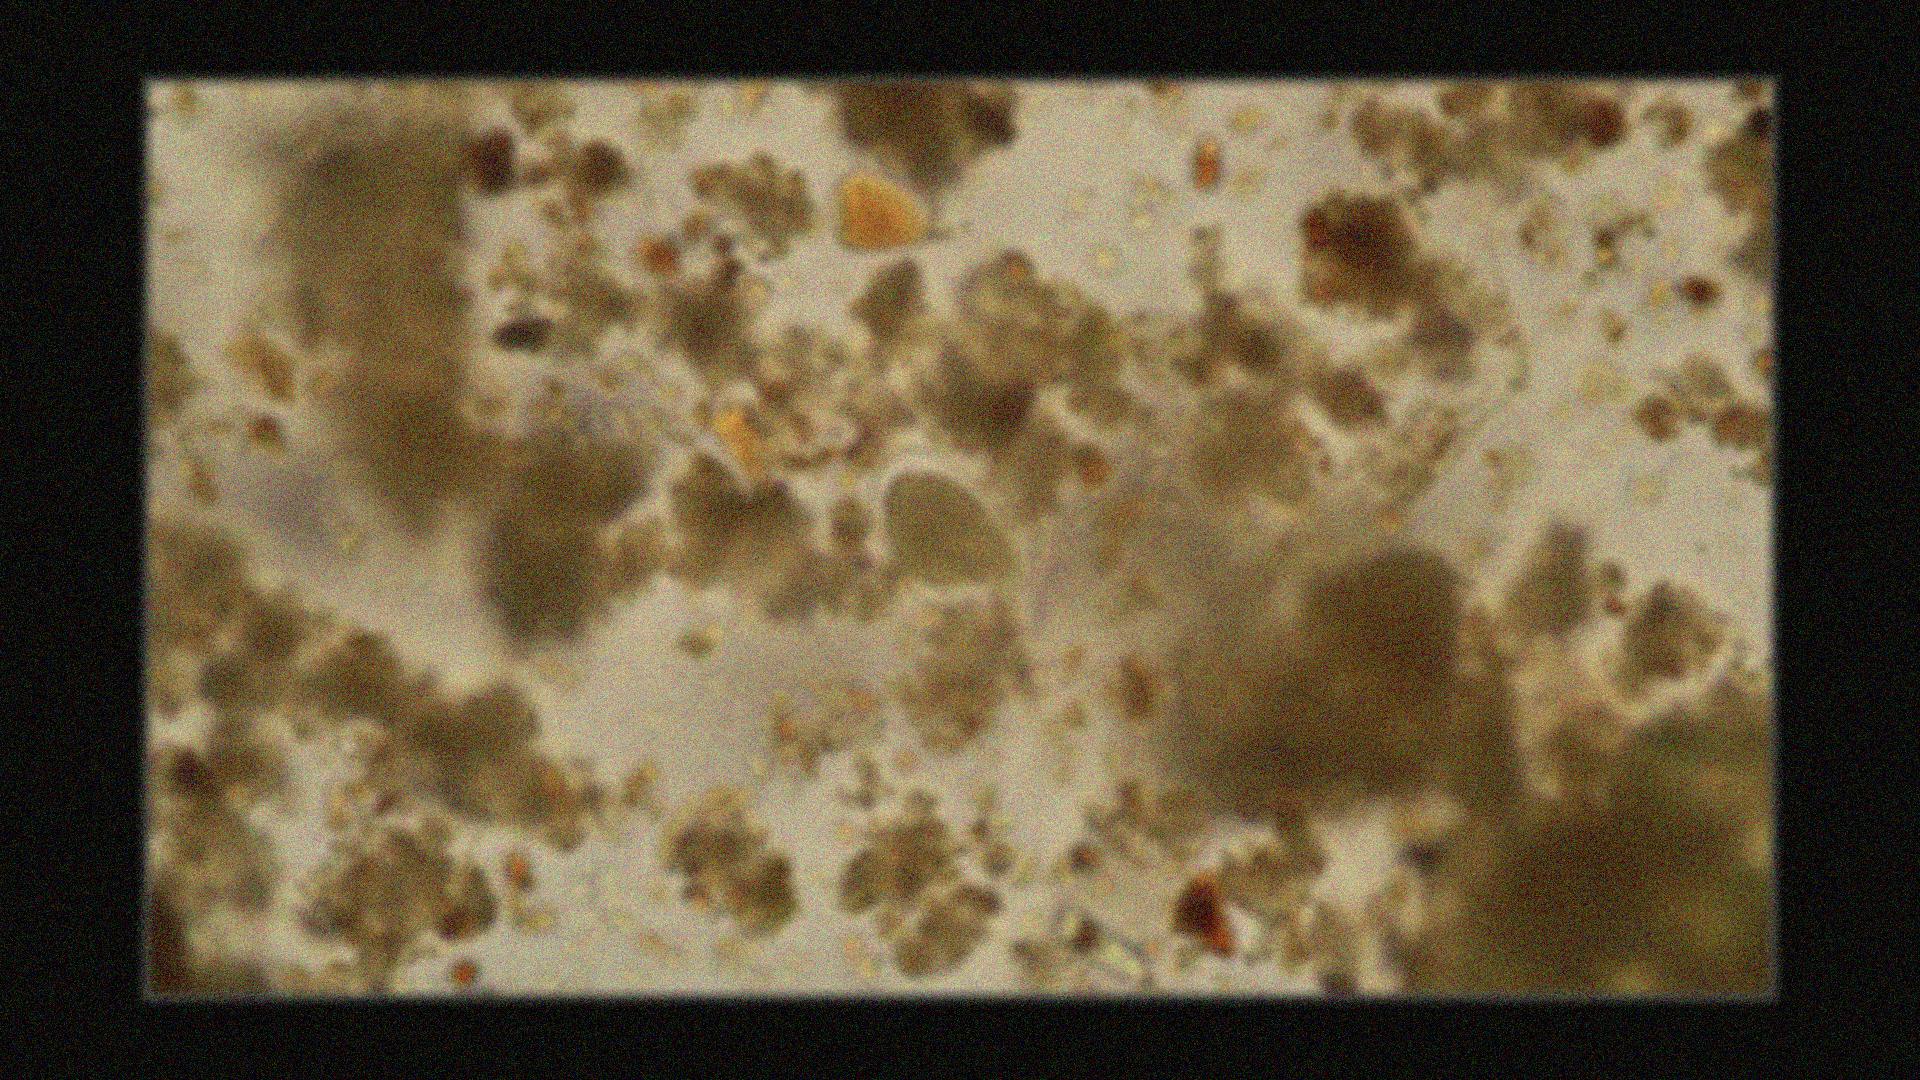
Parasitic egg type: Hookworm egg